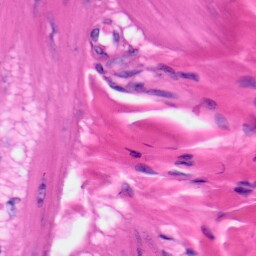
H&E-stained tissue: Skin